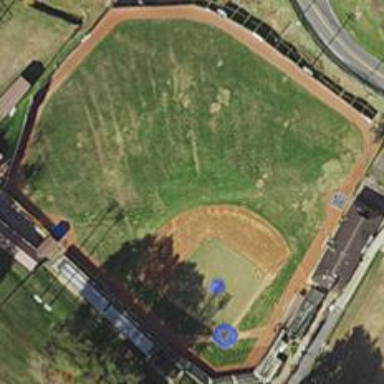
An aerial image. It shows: Baseball pitch for leisure and sports activities.